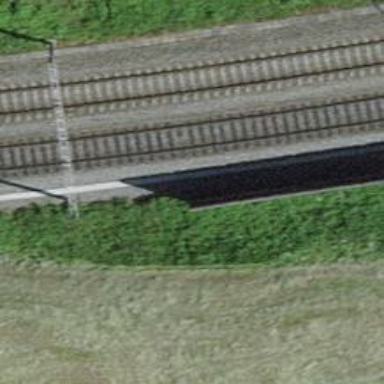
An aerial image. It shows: Railway track with contact line for electrification.